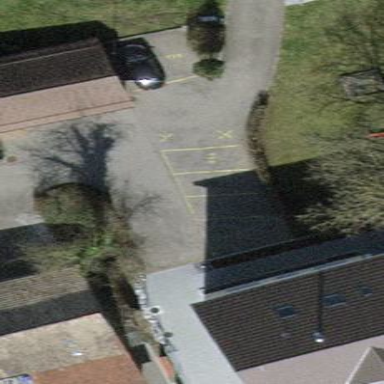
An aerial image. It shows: Street side parking area.